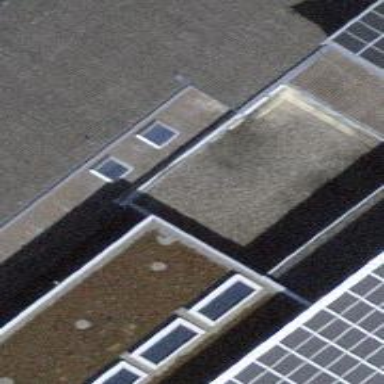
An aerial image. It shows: Library.